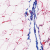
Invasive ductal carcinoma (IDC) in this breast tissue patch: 0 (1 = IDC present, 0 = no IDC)